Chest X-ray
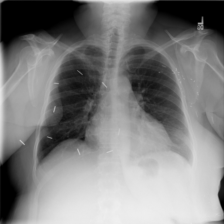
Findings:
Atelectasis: negative
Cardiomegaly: positive
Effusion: negative
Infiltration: negative
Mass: negative
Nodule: negative
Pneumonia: negative
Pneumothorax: negative
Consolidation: negative
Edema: negative
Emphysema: negative
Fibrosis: negative
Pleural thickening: negative
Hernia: negative